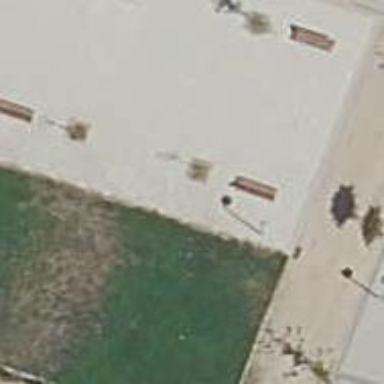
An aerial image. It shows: Bench for seating.